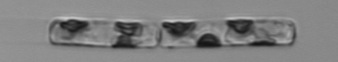
Label: Guinardia_delicatula